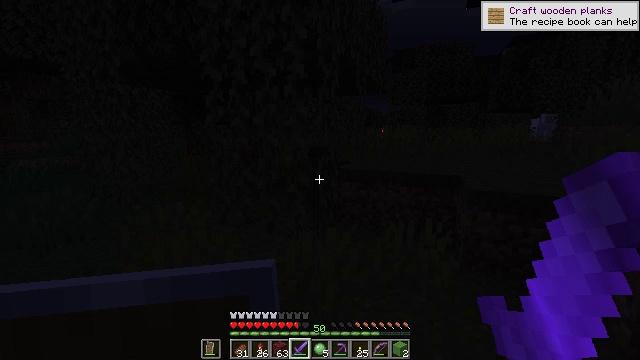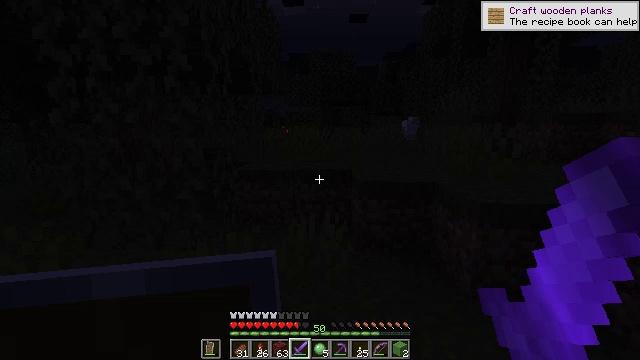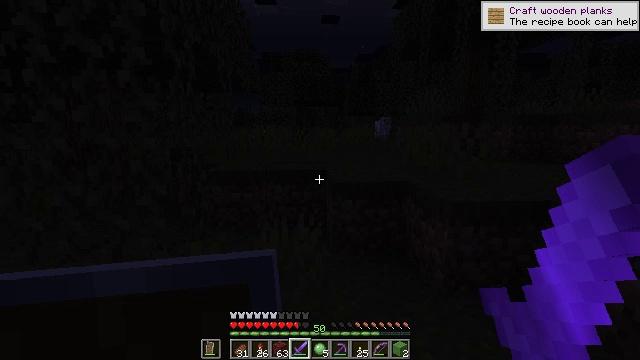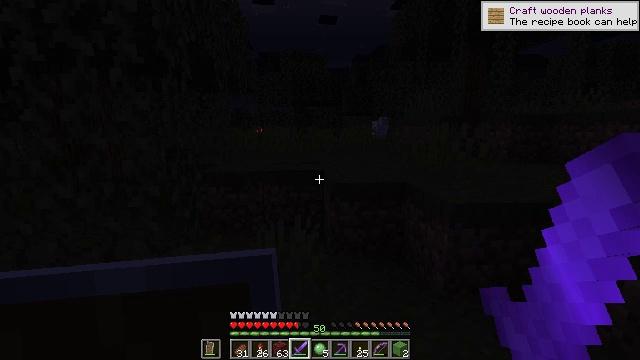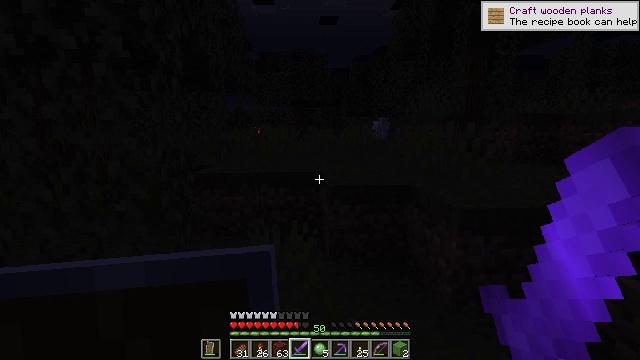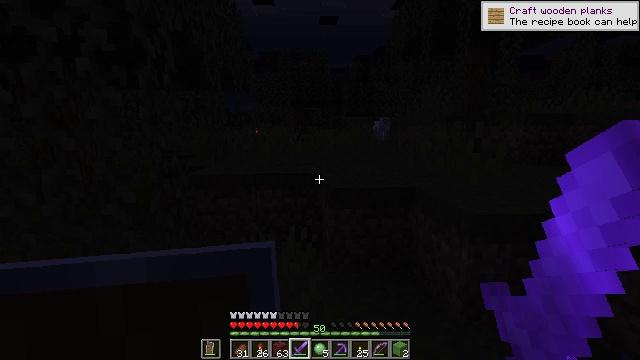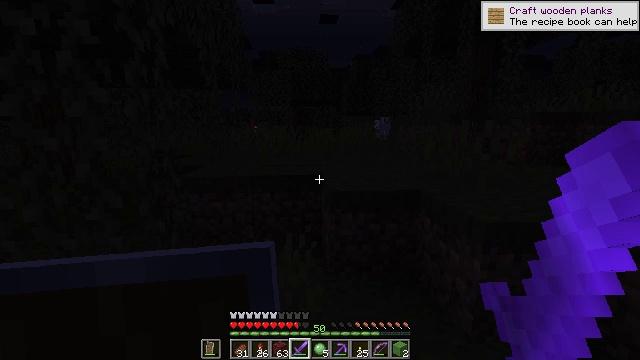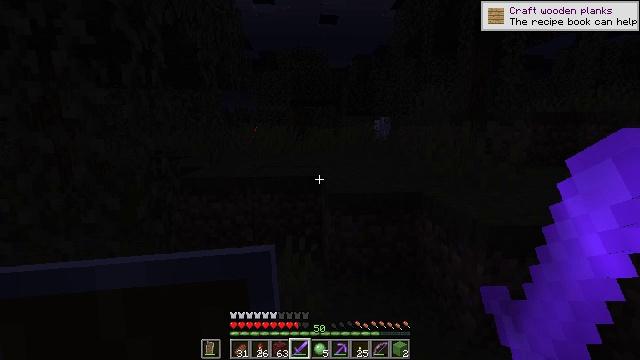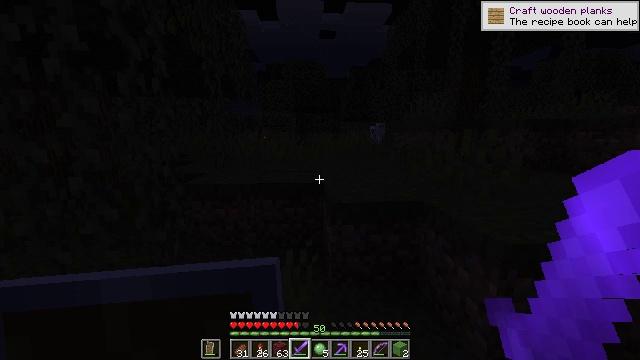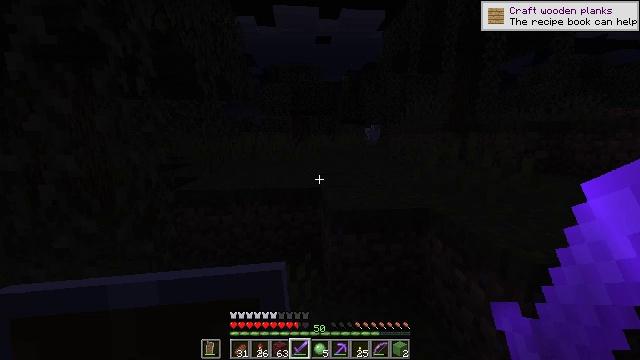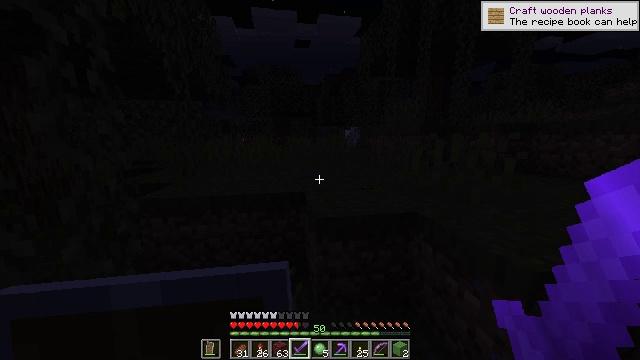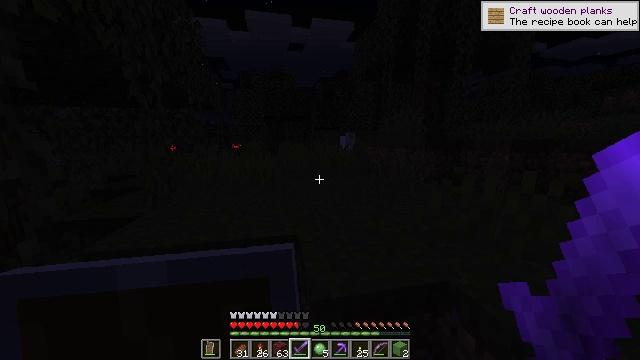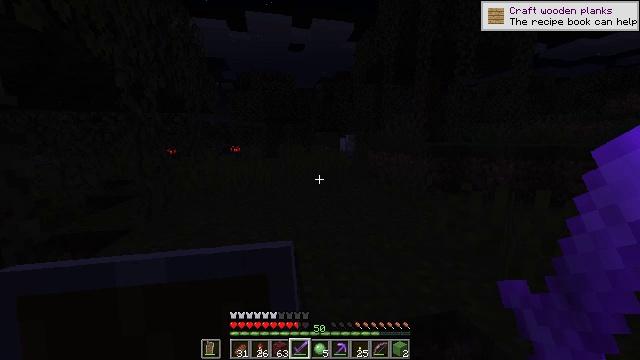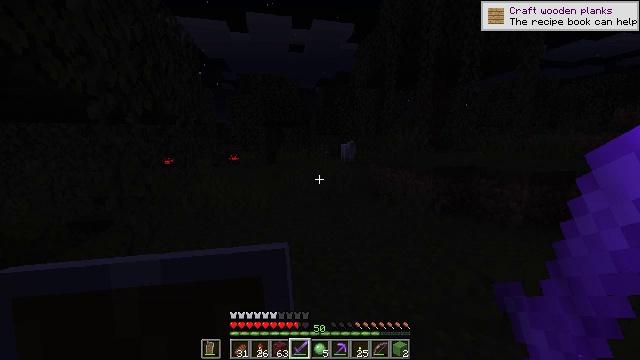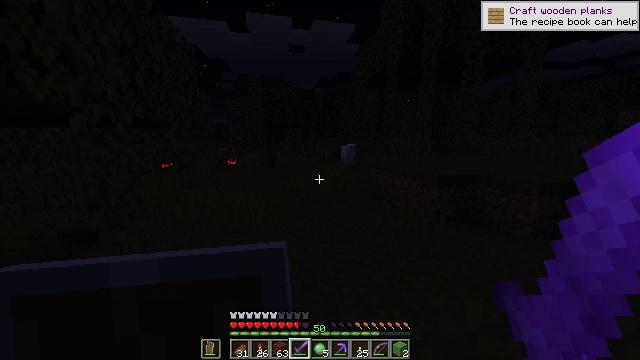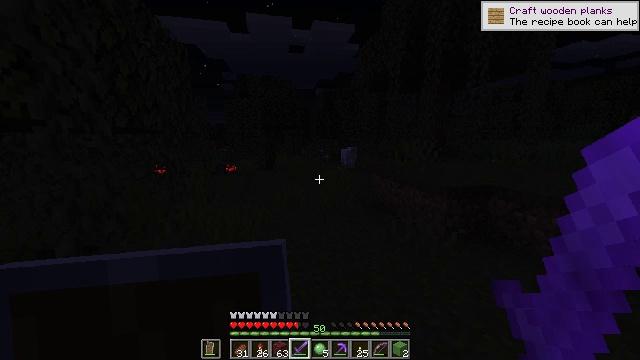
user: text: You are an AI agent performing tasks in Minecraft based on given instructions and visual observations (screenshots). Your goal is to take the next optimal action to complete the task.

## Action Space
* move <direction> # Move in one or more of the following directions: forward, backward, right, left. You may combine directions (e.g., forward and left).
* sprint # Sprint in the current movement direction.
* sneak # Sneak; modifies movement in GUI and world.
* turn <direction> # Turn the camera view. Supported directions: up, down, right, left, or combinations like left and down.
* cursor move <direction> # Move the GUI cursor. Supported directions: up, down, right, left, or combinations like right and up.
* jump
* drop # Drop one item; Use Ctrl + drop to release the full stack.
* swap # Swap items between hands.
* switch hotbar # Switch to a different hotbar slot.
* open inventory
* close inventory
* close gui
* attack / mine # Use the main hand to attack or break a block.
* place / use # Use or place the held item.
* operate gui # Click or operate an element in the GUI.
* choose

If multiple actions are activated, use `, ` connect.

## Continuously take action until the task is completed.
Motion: motion action
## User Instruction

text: Harvest vines off the surface.
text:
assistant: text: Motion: turn right
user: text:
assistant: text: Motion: move forward, turn right
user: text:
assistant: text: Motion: move forward
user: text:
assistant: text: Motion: move forward
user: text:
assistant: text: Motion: no_op
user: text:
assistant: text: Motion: move forward
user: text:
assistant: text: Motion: move forward
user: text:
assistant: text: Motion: move forward
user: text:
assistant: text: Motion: move forward
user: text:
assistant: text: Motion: move forward, turn right
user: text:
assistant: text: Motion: move forward, turn right, jump
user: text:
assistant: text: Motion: move forward, jump
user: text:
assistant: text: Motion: move forward, jump
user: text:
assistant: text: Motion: move forward, jump
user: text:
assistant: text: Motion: move forward, jump
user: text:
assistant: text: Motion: move forward, jump
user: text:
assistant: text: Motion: move forward, jump
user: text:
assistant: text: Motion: move forward, jump
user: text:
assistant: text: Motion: move forward
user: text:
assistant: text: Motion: move forward
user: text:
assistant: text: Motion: move forward
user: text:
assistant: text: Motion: move forward
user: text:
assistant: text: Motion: move forward
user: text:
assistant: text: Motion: move forward
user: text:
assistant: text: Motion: move forward
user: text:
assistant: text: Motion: move forward
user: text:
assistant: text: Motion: move forward, jump
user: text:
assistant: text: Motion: move forward, jump
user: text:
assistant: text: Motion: move forward, jump
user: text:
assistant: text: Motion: move forward, jump